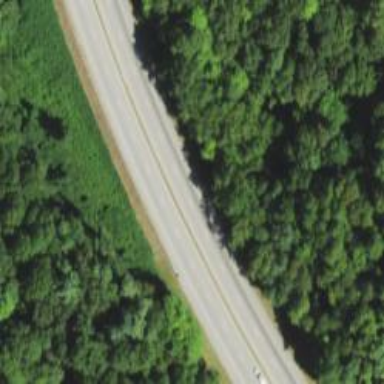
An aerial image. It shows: Trunk highway with expressway features.